В настоящее время доля солнечных батарей в выработке электроэнергии быстро увеличивается. Это объясняет повышенный интерес к эффективности солнечных батарей и влияющим на неё факторам. Одним из таких факторов является температура. В данной работе предлагается исследовать влияние температуры на эффективность преобразования энергии светового излучения в электрическую энергию для небольшой солнечной батареи.  бокс с фонариком (Ф), солнечной батареей (СБ), элементом Пельтье (П) и разъемами для их подключения (см. рис.), мультиметр, потенциометр с максимальным сопротивлением 10 кОм, регулируемый источник питания для элемента Пельтье, два провода крокодил-крокодил, миллиметровая бумага. элемент Пельтье представляет собой термоэлектрический полупроводниковый преобразователь, между двумя поверхностями которого возникает разность температур при протекании через него электрического тока. В данной работе предлагается использовать элемент Пельтье только для нагрева СБ. Контакты элемента Пельтье (красный и черный провода) через специальный разъем подключаются к регулируемому блоку питания.
Изменяя сопротивление нагрузки (потенциометра) при температуре помещения, исследуйте зависимость мощности СБ, отдаваемой во внешнюю цепь, от сопротивления нагрузки $P(R)$. Приведите график этой зависимости (не менее 15 точек). Определите максимальную мощность. Температура в помещении будет задана дополнительно.
Исследуйте зависимость мощности СБ, отдаваемой во внешнюю цепь, от температуры СБ (не менее 4-х значений температуры, включая комнатную). Постройте график зависимости максимальной мощности СБ от температуры $P_{\text{max}}(T)$. Графики зависимости мощности от сопротивления нагрузки для отдельных серий измерения (как в п.1) строить мощности СБ, отдаваемой во внешнюю цепь, от температуры СБ (не менее 4-х значений температуры, включая комнатную). Постройте график зависимости максимальной мощности СБ от температуры $P_{\text{max}}(T)$. Графики зависимости мощности от сопротивления нагрузки для отдельных серий измерения (как в п.1) строить Необходимое количество точек для нахождения $P_{\text{max}}(T)$ определите самостоятельно. Приведите использованные экспериментальные данные.
В линейном приближении определите угловой коэффициент зависимости $P_{\text{max}} (T)$.
В предложенной ниже таблице приведены средние дневные температуры в Сочи и в Чите за период весна-лето и суммарные инсоляции тех же городов за тот же период времени. Под инсоляцией в данном случае понимается суммарная энергия солнечного излучения, приходящаяся на единицу площади (за определенный период). Предположим, что в Сочи и в Чите расположены две одинаковые СБ, которые используются оптимальным способом. Найдите отношение энергий, которые вырабатываются этими батареями в Сочи и в Чите за период с марта по август. Считайте, что вырабатываемая энергия СБ при заданной температуре прямо пропорциональна инсоляции. Используйте данные таблицы и результаты ваших измерений зависимости максимальной мощности СБ от температуры, эту зависимость считайте линейной в рассматриваемом диапазоне температур. Приведите формулы, которые вы использовали для вычислений. Сравните отношение энергий с отношением суммарных инсоляций.
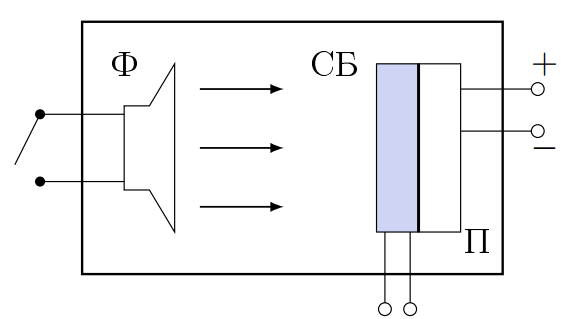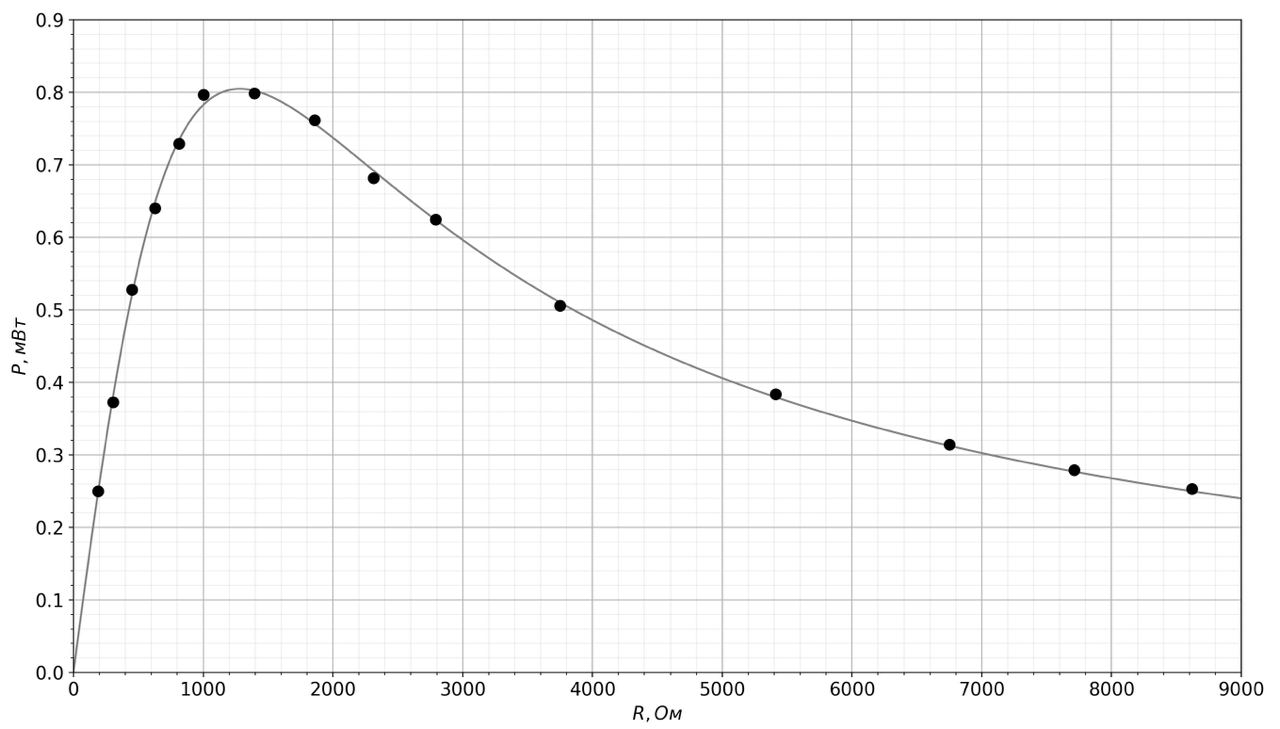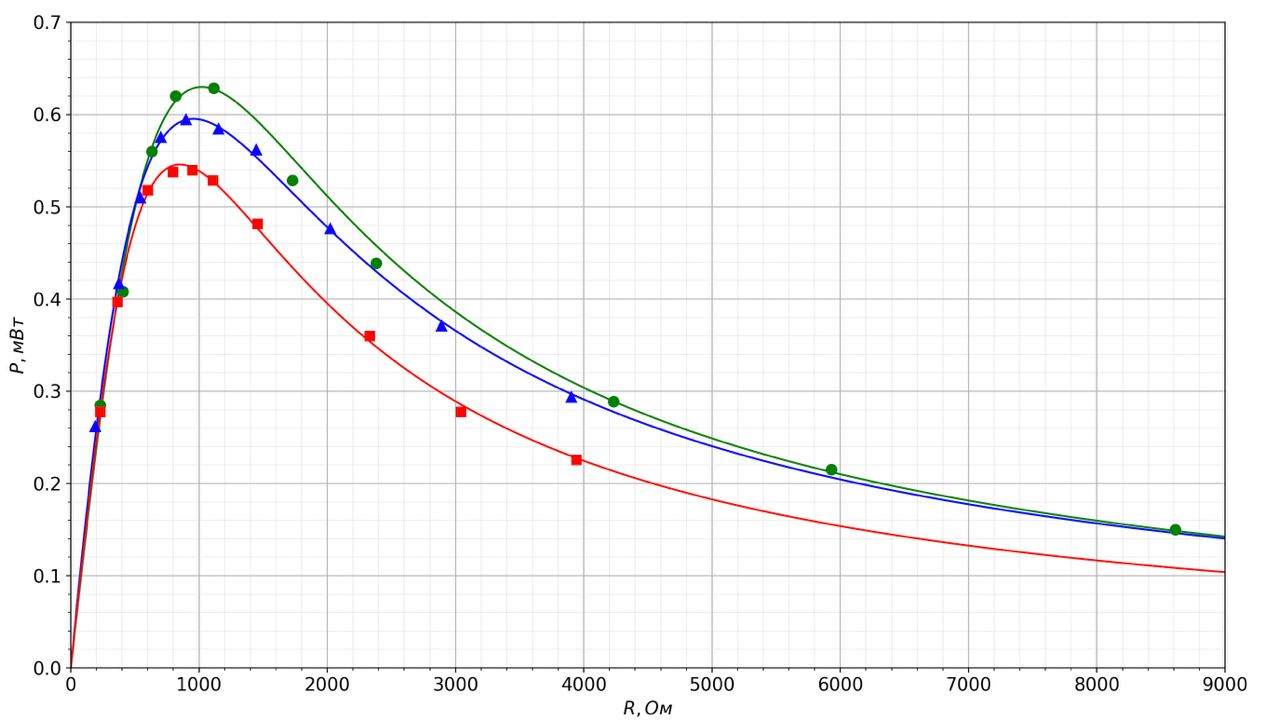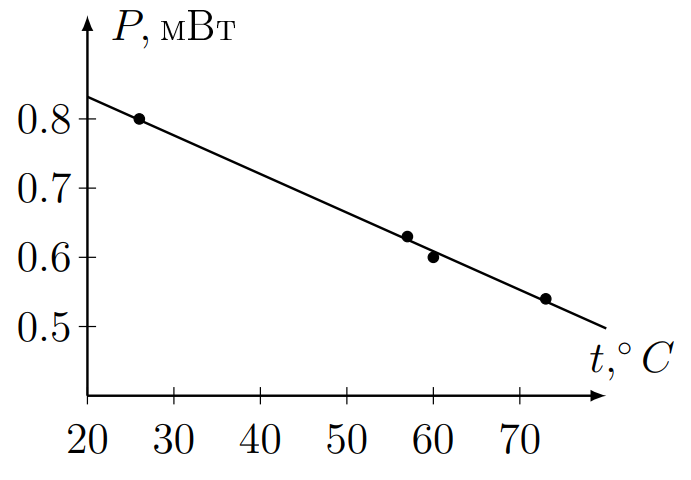
Изменяя сопротивление нагрузки (потенциометра) при температуре помещения, исследуйте зависимость мощности СБ, отдаваемой во внешнюю цепь, от сопротивления нагрузки $P(R)$. Приведите график этой зависимости (не менее 15 точек). Определите максимальную мощность. Температура в помещении будет задана дополнительно. Порядок измерений следующий: при выключенном фонарике установите определенное сопротивление потенциометра,  включите фонарик и как можно быстрее произведите измерение,  после измерения напряжения сразу выключите фонарик. Если фонарик не выключать, то будет происходить дополнительный нагрев СБ.

	С помощью мультиметра в режиме омметра измеряем сопротивление потенциометра, отключенного от СБ. Затем подключаем потенциометр к СБ и измеряем мультиметром в режиме вольтметра напряжение на нем, включив на короткое время фонарик. Приборная погрешность прямых измерений сопротивления и напряжения мала. По формуле \begin{equation*} P=\frac{U^2}{R} \end{equation*} находим мощность, отдаваемую солнечной батареей при данном сопротивлении потенциометра. Этот опыт проделываем для разных сопротивлений потенциометра и заносим данные в таблицу. 

$R$, Ом$U$, В$P$, мВт$R$, Ом$U$, В$P$, мВт1880,2170,25023101,2550,6823060,3380,37327901,3200,6254490,4870,52837501,3780,5066280,6340,64054101,4410,3848130,770,72967501,4570,31410030,8940,79777101,4760,27913931,0550,79986201,4760,25318581,1900,762   

 По полученным данным строим график. Из построенного графика определяем максимальную мощность. На графике отчетливо виден максимум, причем линия идет достаточно плавно. Погрешность определения максимальной мощности определяется расположением вершины графика и составляет около 2\%.Отдельно измерим напряжение холостого хода:  $U_{\rm xx}=1,482$ В. В дальнейшем это нам будет необходимо для определения температуры СБ.Погрешность измерения $U_{\rm xx}$ определяется стабильностью  температуры. Ее можно оценить, если измерить величину дважды: в начале серии измерений и в конце. Разность показаний составляет порядка 20 мВ, что по известному угловому коэффициенту зависимости $U_{\rm xx}(t)$ соответствует  $\sim 2~^{\circ}\mathrm{C}$ разброса по температуре.
Решение: С помощью мультиметра в режиме омметра измеряем сопротивление потенциометра, отключенного от СБ. Затем подключаем потенциометр к СБ и измеряем мультиметром в режиме вольтметра напряжение на нем, включив на короткое время фонарик. Приборная погрешность прямых измерений сопротивления и напряжения мала. По формуле \begin{equation*} P=\frac{U^2}{R} \end{equation*} находим мощность, отдаваемую солнечной батареей при данном сопротивлении потенциометра. Этот опыт проделываем для разных сопротивлений потенциометра и заносим данные в таблицу. $R$, Ом$U$, В$P$, мВт$R$, Ом$U$, В$P$, мВт1880,2170,25023101,2550,6823060,3380,37327901,3200,6254490,4870,52837501,3780,5066280,6340,64054101,4410,3848130,770,72967501,4570,31410030,8940,79777101,4760,27913931,0550,79986201,4760,25318581,1900,762 По полученным данным строим график. Из построенного графика определяем максимальную мощность. На графике отчетливо виден максимум, причем линия идет достаточно плавно. Погрешность определения максимальной мощности определяется расположением вершины графика и составляет около 2\%.Отдельно измерим напряжение холостого хода: $U_{\rm xx}=1,482$ В. В дальнейшем это нам будет необходимо для определения температуры СБ.Погрешность измерения $U_{\rm xx}$ определяется стабильностью температуры. Ее можно оценить, если измерить величину дважды: в начале серии измерений и в конце. Разность показаний составляет порядка 20 мВ, что по известному угловому коэффициенту зависимости $U_{\rm xx}(t)$ соответствует $\sim 2~^{\circ}\mathrm{C}$ разброса по температуре.  | $R$, Ом | $U$, В | $P$, мВт | $R$, Ом | $U$, В | $P$, мВт | | --- | --- | --- | --- | --- | --- | | 188 | 0,217 | 0,250 | 2310 | 1,255 | 0,682 | | 306 | 0,338 | 0,373 | 2790 | 1,320 | 0,625 | | 449 | 0,487 | 0,528 | 3750 | 1,378 | 0,506 | | 628 | 0,634 | 0,640 | 5410 | 1,441 | 0,384 | | 813 | 0,77 | 0,729 | 6750 | 1,457 | 0,314 | | 1003 | 0,894 | 0,797 | 7710 | 1,476 | 0,279 | | 1393 | 1,055 | 0,799 | 8620 | 1,476 | 0,253 | | 1858 | 1,190 | 0,762 | | | |

Исследуйте зависимость максимальной мощности СБ, отдаваемой во внешнюю цепь, от температуры СБ (не менее 4-х значений температуры, включая комнатную). Постройте график зависимости максимальной мощности СБ от температуры $P_{\text{max}}(T)$. Графики зависимости мощности от сопротивления нагрузки для отдельных серий измерения (как в п.1) строить не обязательно. Необходимое количество точек для нахождения $P_{\text{max}}(T)$ определите самостоятельно. Приведите использованные экспериментальные данные. Изменение температуры должно осуществляться путем изменения напряжения на элементе Пельтье. Имейте в виду, что равновесная температура при заданном напряжении устанавливается довольно долго (до 20 минут). Об установлении равновесия можно судить по прекращению значимых изменений напряжения холостого хода СБ ($U_{\text{хх}}$). Если вы после измерений при высоких температурах захотите повторить измерения при более низкой температуре, охлаждение также может занять значительное время. Учитывайте это, планируя эксперимент. Рекомендуемый диапазон изменения напряжения на выводах элемента Пельтье от 3 В до 6 В. Примерное значение напряжения отображается на блоке питания элемента Пельтье. Не превышайте рекомендуемое напряжение! В противном случае элемент Пельтье может выйти из строя. Замена элемента не предусмотрена.

 Подключаем элемент Пельтье к выключенному источнику с выкрученным на минимум регулятором напряжения. Далее включаем источник и устанавливаем напряжение около $4\,В$. Наблюдения за показаниями подтверждают, что изменения напряжения на СБ при отключенном потенциометре происходят достаточно медленно. Выжидаем 20 минут и приступаем к измерениям. Порядок действий аналогичен предыдущему пункту. Полученные данные заносим в таблицу.Увеличиваем напряжение источника питания примерно на $0,5\,В$ и повторяем опыт. Данные снова заносим в таблицу. Затем повторяем опыт еще раз для напряжения вблизи $5\,В$. Также определяем все три раза напряжение холостого хода (ниже приведены средние значения величин).

Напряжение на источнике $U = 4,07$ В. Напряжение холостого хода  $U_{\rm xx}=1,198$ В.$R$, Ом$U$, В$P$, мВт$R$, Ом$U$, В$P$, мВт2280,2550,28517270,9560,5294060,4070,40823801,0220,4396300,5940,56042301,1050,2898150,7110,62059301,1300,21511130,8370,62986101,1370,150

Напряжение на источнике $U = 4,38$ В. Напряжение холостого хода  $U_{\rm xx}=1,164$ В.$R$, Ом$U$, В$P$, мВт$R$, Ом$U$, В$P$, мВт1900,2230,26211500,820,5853740,3950,41714440,9010,5625400,5250,51020200,9820,4777020,6360,57628901,0350,3718960,730,59539001,070,294

Напряжение на источнике $U = 5,18$ В. Напряжение холостого хода  $U_{\rm xx}=1,047$ В.$R$, Ом$U$, В$P$, мВт$R$, Ом$U$, В$P$, мВт2300,2530,27811070,7650,5293640,3800,39714570,8380,4825970,5560,51823300,9160,3607930,6530,53830400,9200,2789470,7150,54039400,9440,226

 Несмотря на то, что в условии сказано, что графики строить не обязательно, учитывая удобство графического способа нахождения экстремума, построим графики зависимости мощности, отдаваемой СБ, от сопротивления потенциометра.

 Из графиков видно, что в пределах точности измерений величина сопротивления потенциометра, соответствующая максимуму мощности, практически не изменяется.По найденным значениям максимальных мощностей, соответствующих им напряжениям и известным значениям комнатной температуры и углового коэффициента в зависимости $U_{\rm xx}(t)$ для трех значений напряжения питания расcчитываем значения температур.  Записываем результаты расчетов в таблицу зависимости $P_{\max}(t)$, по которой далее строим график.

$t,^{\circ}$C$P_{\max},$ мВт$U_{\max}$, В260,801,482570,631,198600,601,164730,541,047
Решение: Подключаем элемент Пельтье к выключенному источнику с выкрученным на минимум регулятором напряжения. Далее включаем источник и устанавливаем напряжение около $4\,В$. Наблюдения за показаниями подтверждают, что изменения напряжения на СБ при отключенном потенциометре происходят достаточно медленно. Выжидаем 20 минут и приступаем к измерениям. Порядок действий аналогичен предыдущему пункту. Полученные данные заносим в таблицу.Увеличиваем напряжение источника питания примерно на $0,5\,В$ и повторяем опыт. Данные снова заносим в таблицу. Затем повторяем опыт еще раз для напряжения вблизи $5\,В$. Также определяем все три раза напряжение холостого хода (ниже приведены средние значения величин). Напряжение на источнике $U = 4,07$ В. Напряжение холостого хода $U_{\rm xx}=1,198$ В.$R$, Ом$U$, В$P$, мВт$R$, Ом$U$, В$P$, мВт2280,2550,28517270,9560,5294060,4070,40823801,0220,4396300,5940,56042301,1050,2898150,7110,62059301,1300,21511130,8370,62986101,1370,150 Напряжение на источнике $U = 4,38$ В. Напряжение холостого хода $U_{\rm xx}=1,164$ В.$R$, Ом$U$, В$P$, мВт$R$, Ом$U$, В$P$, мВт1900,2230,26211500,820,5853740,3950,41714440,9010,5625400,5250,51020200,9820,4777020,6360,57628901,0350,3718960,730,59539001,070,294 Напряжение на источнике $U = 5,18$ В. Напряжение холостого хода $U_{\rm xx}=1,047$ В.$R$, Ом$U$, В$P$, мВт$R$, Ом$U$, В$P$, мВт2300,2530,27811070,7650,5293640,3800,39714570,8380,4825970,5560,51823300,9160,3607930,6530,53830400,9200,2789470,7150,54039400,9440,226 Несмотря на то, что в условии сказано, что графики строить не обязательно, учитывая удобство графического способа нахождения экстремума, построим графики зависимости мощности, отдаваемой СБ, от сопротивления потенциометра.  Из графиков видно, что в пределах точности измерений величина сопротивления потенциометра, соответствующая максимуму мощности, практически не изменяется.По найденным значениям максимальных мощностей, соответствующих им напряжениям и известным значениям комнатной температуры и углового коэффициента в зависимости $U_{\rm xx}(t)$ для трех значений напряжения питания расcчитываем значения температур. Записываем результаты расчетов в таблицу зависимости $P_{\max}(t)$, по которой далее строим график. $t,^{\circ}$C$P_{\max},$ мВт$U_{\max}$, В260,801,482570,631,198600,601,164730,541,047  | $R$, Ом | $U$, В | $P$, мВт | $R$, Ом | $U$, В | $P$, мВт | | --- | --- | --- | --- | --- | --- | | 228 | 0,255 | 0,285 | 1727 | 0,956 | 0,529 | | 406 | 0,407 | 0,408 | 2380 | 1,022 | 0,439 | | 630 | 0,594 | 0,560 | 4230 | 1,105 | 0,289 | | 815 | 0,711 | 0,620 | 5930 | 1,130 | 0,215 | | 1113 | 0,837 | 0,629 | 8610 | 1,137 | 0,150 |

В линейном приближении определите угловой коэффициент зависимости $P_{\text{max}} (T)$.
Решение: Из построенного в пункте 2 итогового графика находим угловой коэффициент\begin{equation*}k=\frac{\Delta P_{\max}}{\Delta t}=-5,5 \, мкВт/^{\circ}С.\end{equation*}Погрешность определения углового коэффициента около 5\%.

В предложенной ниже таблице приведены средние дневные температуры в Сочи и в Чите за период весна-лето и суммарные инсоляции тех же городов за тот же период времени. Под инсоляцией в данном случае понимается суммарная энергия солнечного излучения, приходящаяся на единицу площади (за определенный период). Предположим, что в Сочи и в Чите расположены две одинаковые СБ, которые используются оптимальным способом. Найдите отношение энергий, которые вырабатываются этими батареями в Сочи и в Чите за период с марта по август. Считайте, что вырабатываемая энергия СБ при заданной температуре прямо пропорциональна инсоляции. Используйте данные таблицы и результаты ваших измерений зависимости максимальной мощности СБ от температуры, эту зависимость считайте линейной в рассматриваемом диапазоне температур. Приведите формулы, которые вы использовали для вычислений. Сравните отношение энергий с отношением суммарных инсоляций.
Решение: Используя расcчитанный в пункте 3 угловой коэффициент $k$, определяем значения мощности СБ для всех температур, приведенных в таблице условия (дополняем таблицу двумя столбцами).Обозначим месячную инсоляцию буквой $I$, тогда выработка энергии за месяц пропорциональна произведению $I \cdot P_{\max}$. Вырабатываемая энергия за период в полгода вычисляется как сумма месячных выработок и прямо пропорциональна величине:\begin{equation*}S=\sum_{i=3}^8 I_i P^i_{\max},\end{equation*} где $i$ $-$ номер месяца.Поскольку СБ, размещенные в Чите и в Сочи, были выбраны одинаковыми, отношение выработанных энергий равно отношению сумм $S$:\begin{equation*}\frac{S_{Сочи}}{S_{Чита}}=\frac{856,3}{832,6}=1,03.\end{equation*}Абсолютная погрешность рассчитанного отношения составляет порядка 10\%.Отношение суммарных инсоляций составляет при этом:\begin{equation*}\frac{I_{Сочи}}{I_{Чита}}=\frac{1044,0}{961,5}=1,086.\end{equation*}Вывод можно сделать следующий: в пределах погрешности измерений данные отношения одинаковы. СочиМесяц$t,^{\circ}$C$I$, кВт$\cdotчас/м^2$$P_{\max},$ мВт $I\cdot P^{\max}$, $Вт^2\cdotчас/м^2$Март11,0123,60,883109,1Апрель14,9138,60,861119,4Май20,2176,70,832147,0Июнь25,0203,70,806164,1Июль27,8212,70,790168,0Август28,8188,70,788148,7 ЧитаМесяц$t,^{\circ}$C$I$, кВт$\cdotчас/м^2$$P_{\max},$ мВт $I\cdot P^{\max}$, $Вт^2\cdotчас/м^2$Март-1158,40,949150,3Апрель5,5165,60,913151,2Май14,6173,70,863149,9Июнь21,1169,20,827139,9Июль24,3153,90,809124,6Август20,7140,70,829116,7 | Месяц | $t,^{\circ}$C | $I$, кВт$\cdotчас/м^2$ | $P_{\max},$ мВт | $I\cdot P^{\max}$, $Вт^2\cdotчас/м^2$ | | --- | --- | --- | --- | --- | | Март | 11,0 | 123,6 | 0,883 | 109,1 | | Апрель | 14,9 | 138,6 | 0,861 | 119,4 | | Май | 20,2 | 176,7 | 0,832 | 147,0 | | Июнь | 25,0 | 203,7 | 0,806 | 164,1 | | Июль | 27,8 | 212,7 | 0,790 | 168,0 | | Август | 28,8 | 188,7 | 0,788 | 148,7 |
Темы:
E